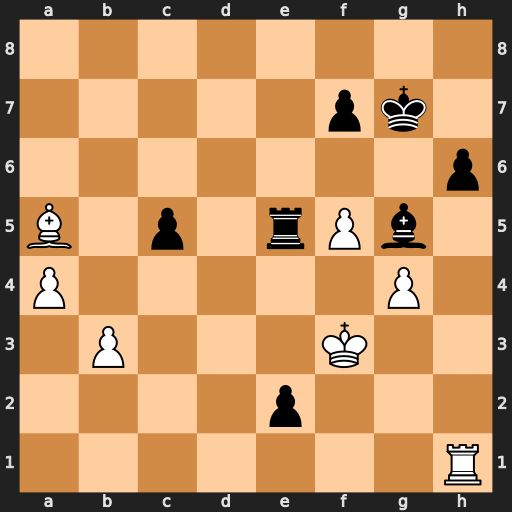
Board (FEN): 8/5pk1/7p/B1p1rPb1/P5P1/1P3K2/4p3/7R
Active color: w
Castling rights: -
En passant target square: -
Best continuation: Bc3 Kf8 Bxe5